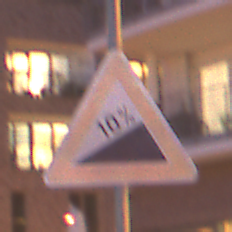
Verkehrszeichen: Steigung10
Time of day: Night
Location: Outdoor (Urban)
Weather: PartlyCloudy
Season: NotSpecified
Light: Artificial